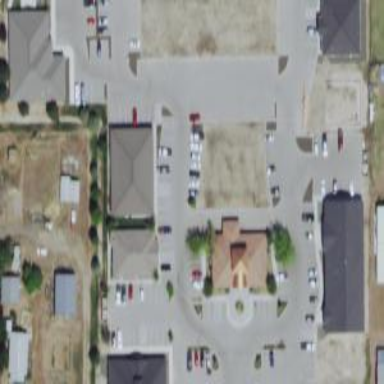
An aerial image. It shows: Kindergarten.